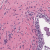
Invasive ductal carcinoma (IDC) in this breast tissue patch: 0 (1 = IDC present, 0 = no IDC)